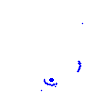
Particle: electron